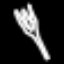
Label: fork